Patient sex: F
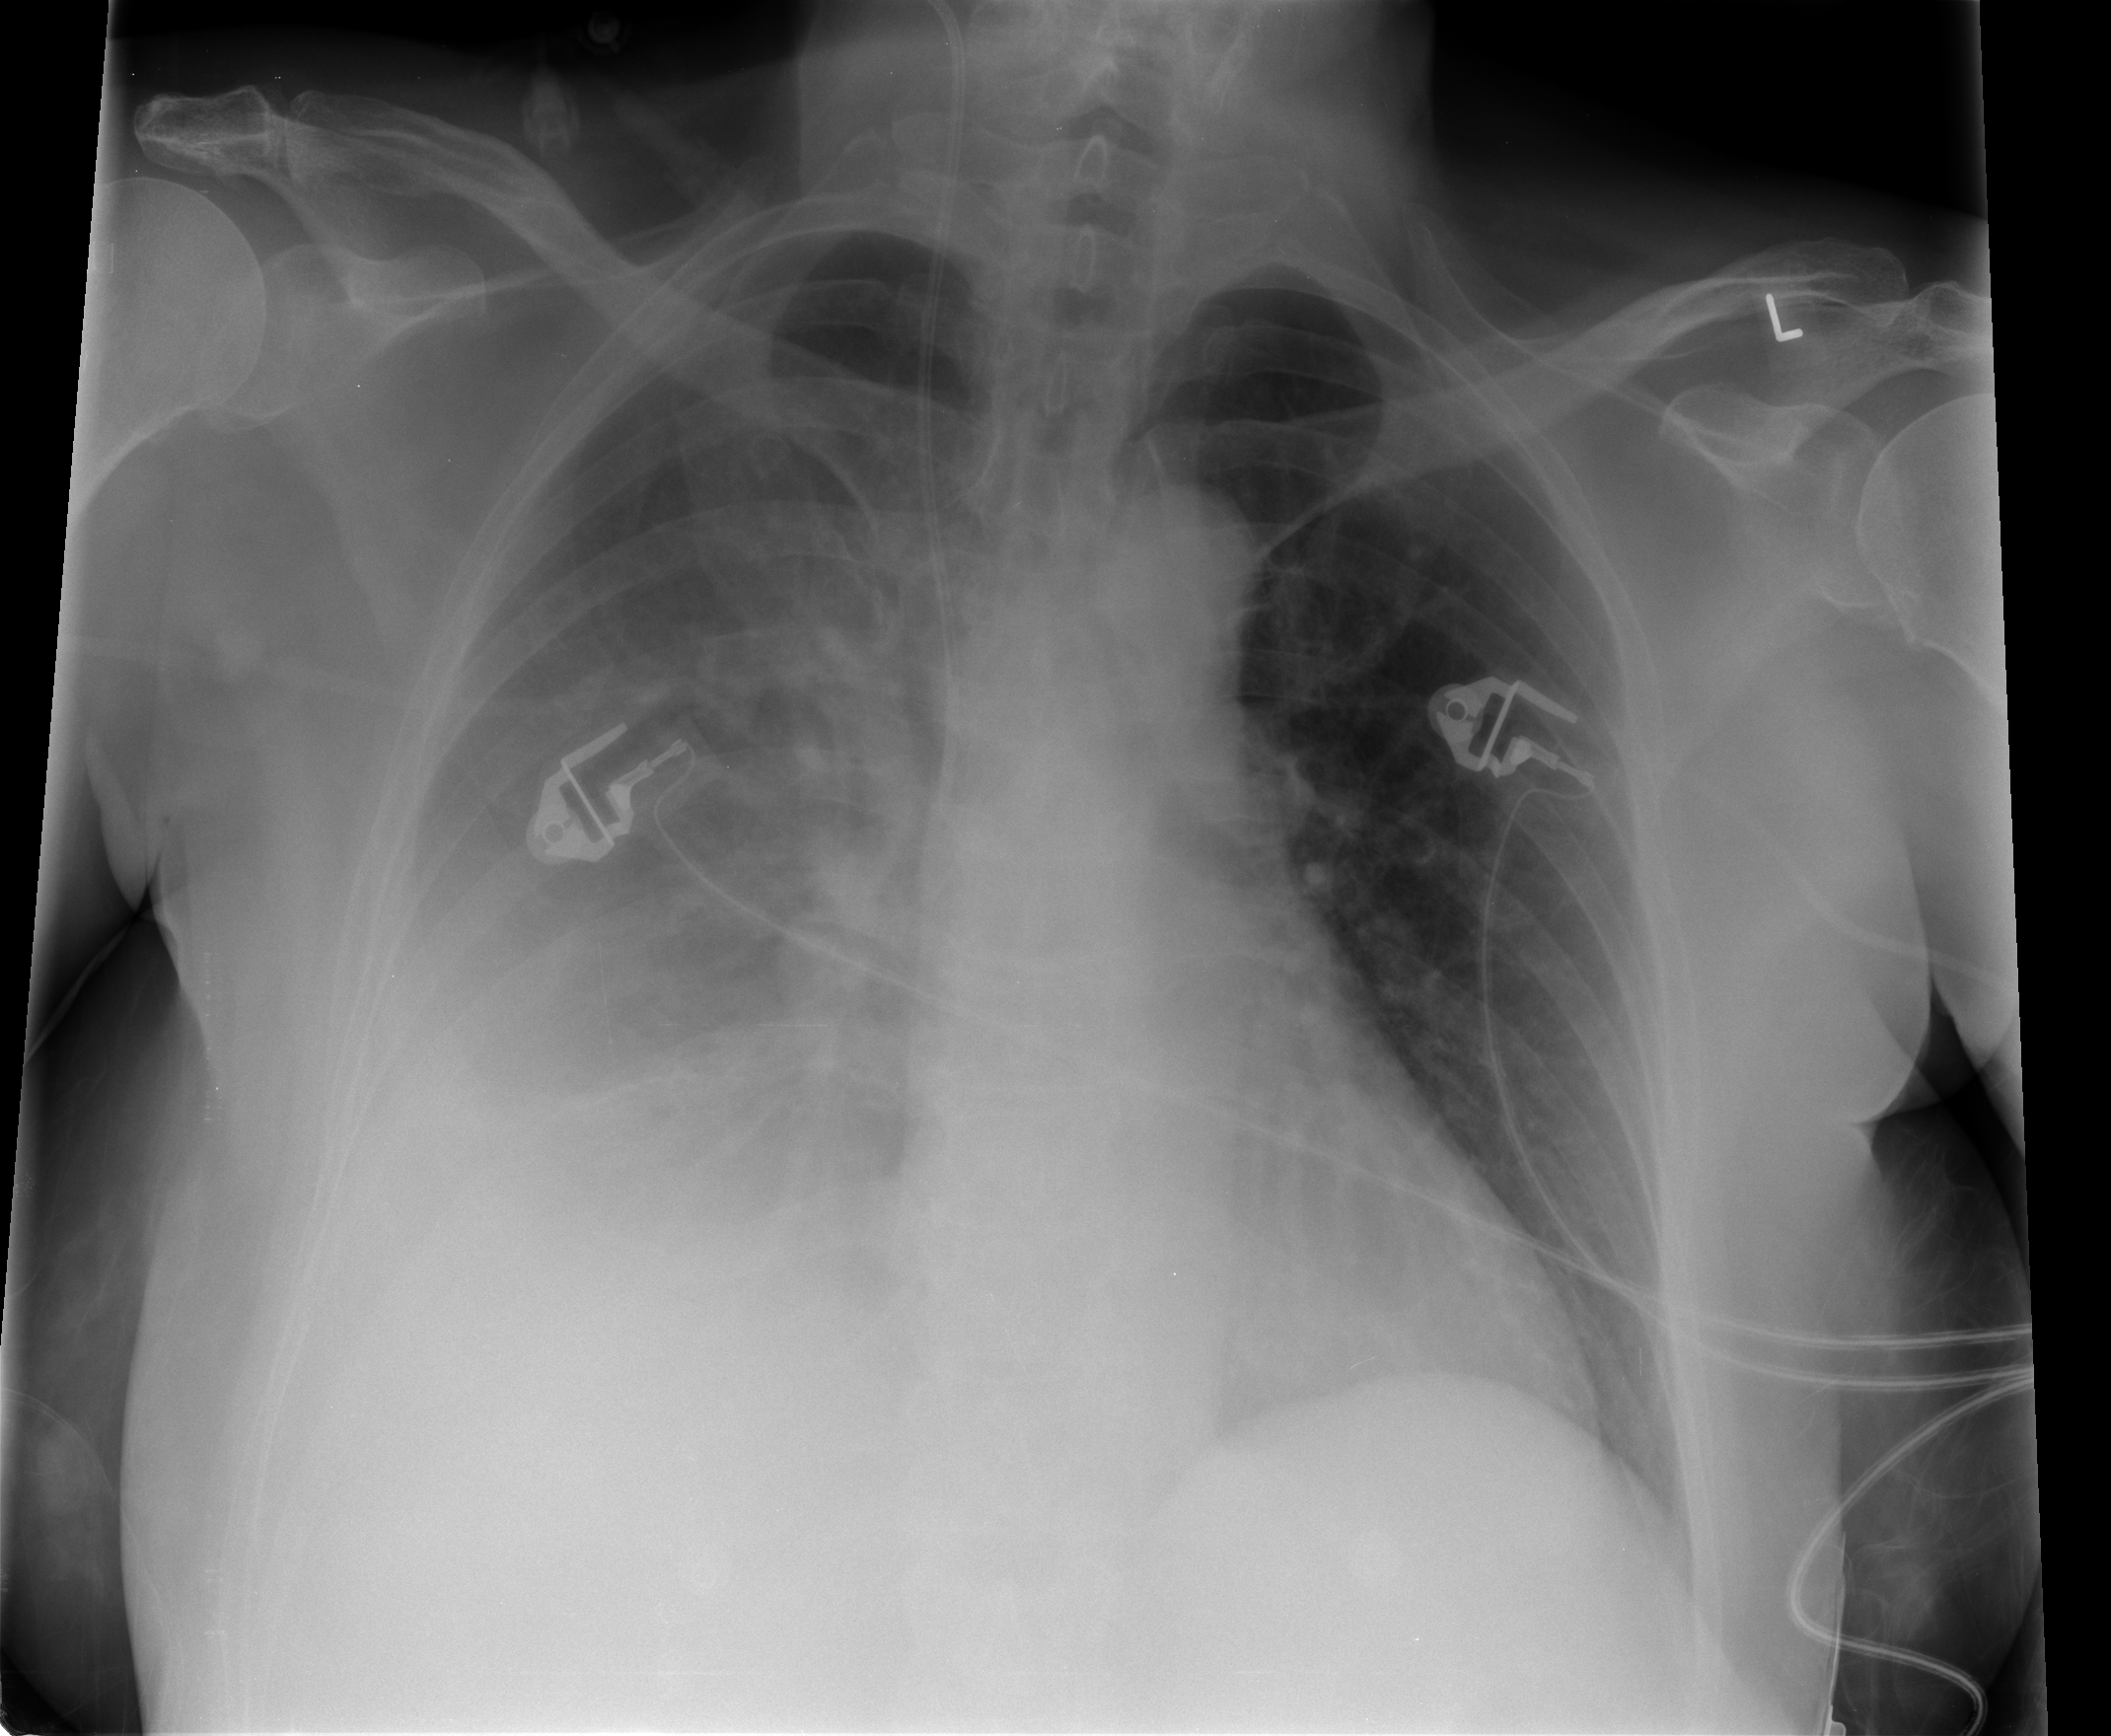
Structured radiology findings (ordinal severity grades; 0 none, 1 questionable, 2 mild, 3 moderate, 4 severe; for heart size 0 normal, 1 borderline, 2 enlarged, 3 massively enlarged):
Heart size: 0
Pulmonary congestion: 2
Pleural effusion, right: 2
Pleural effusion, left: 0
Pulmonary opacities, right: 2
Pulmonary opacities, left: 0
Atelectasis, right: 2
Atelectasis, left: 0